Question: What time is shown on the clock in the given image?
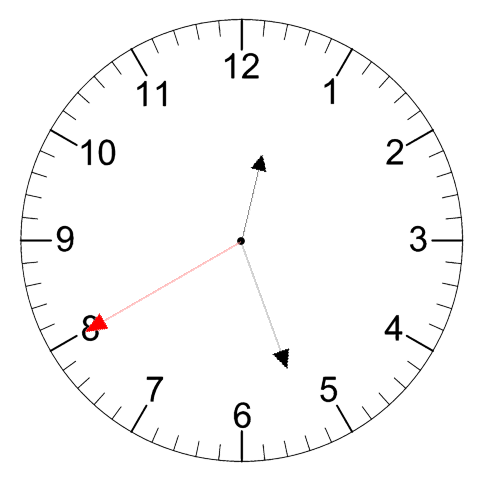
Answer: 12:26:40